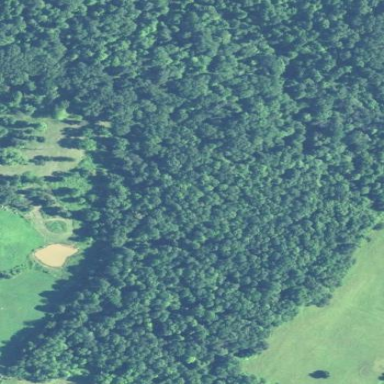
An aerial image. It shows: Beautiful woodland area.